Question: I'm new to Python and would need some help about how to plot data in the following format (please see the picture)
I will have a file format like this:
'''
# of IDs start_time end_time
428 <PHONE> <PHONE>
132 <PHONE> <PHONE>
77 <PHONE> <PHONE>
63 <PHONE> <PHONE>
281 <PHONE> <PHONE>
.......
'''
Based on recommendations in the comment, I found a way to reduce data by clustering IDs by start and end time. My new file will have the above format where the first column tells how many IDs are in that time frame (from start to end).
So I guess a better graph representation for this case is to do bar chart.
My y-axis will be number of ID and x-axis will be time with unit in day (my total measurement time is ~ 3 months)
What I want to show is in what time frame there is the most number of ID clustered.
What I want to achieve is something like the image below where at each row in my file, I will draw a bar.

I hope that the image above explain well what I want to achieve. It would be great to let me know how to start graph and set the y-axis and x-axis in the units that I want. Sorry this is the first time I try to graph something in Python. I have other codes written for my project, and got stuck at writing code to graph my end result.
Thank you in advance for any help
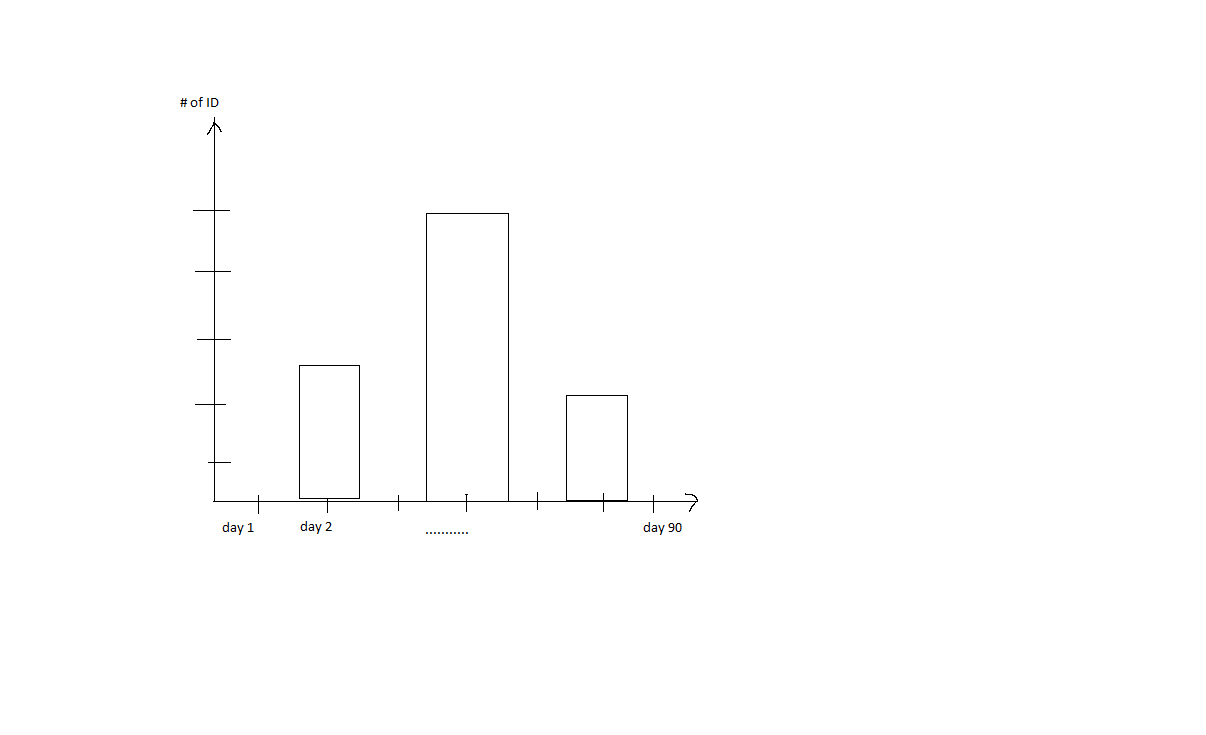
Answer: It's really really simple. You should not have had any problems if you dug a bit in the examples section of matplotlib.. 'plt.bar(left_edge, height, width)' does exactly what you want.
1. Get what you need. import matplotlib.pyplot as plt
import csv
If your data really is a tab separated file, it should look like this: (yours looks more like a multiple spaces separated file tbh) id start end
428 <PHONE> <PHONE>
132 <PHONE> <PHONE>
77 <PHONE> <PHONE>
63 <PHONE> <PHONE>
281 <PHONE> <PHONE>
2. Read in the data you have. file = open("test.txt", "r")
reader = csv.DictReader(file, delimiter=" ")
ids = [] #open 3 new lists to hold your data
start = []
end = []
for data in reader:
ids.append(float(data["id"]))
start.append(float(data["start"]))
end.append(float(data["end"])-float(data["start"])) #remember: it's "width" not "right edge coordinate"
3. This is the actual plotting. fig, ax = plt.subplots()
w = sum(end)/len(end)/10 #change the width of the bar
for i in range(len(ids)):
ax.bar(start[i], ids[i], width=end[i])
plt.show()
Since in your question you say it's important that your right edge of a bar ends in the 2nd coordinate it's better to plot with 'end[i]'. However as I show in the graph you have some overlap issues. I.e. first one ends at ....314... while second one starts at ....259... and there's more than just that one.
What you're essentially asking clearly shows that this is wrong though: "I want to make each line in my file into a bar, and I have already stacked the y axis height. And x axis are dates." But apparently you've not done it right because there should be no overlaps in a histogram like that, if there are overlaps that means that the overlap should be added to the height of the bin before.
I've answered a similar question a while back on how to properly handle and stack dates in matplotlib, <URL>
Result (python 3, win7, matplotlib 1.3.1):